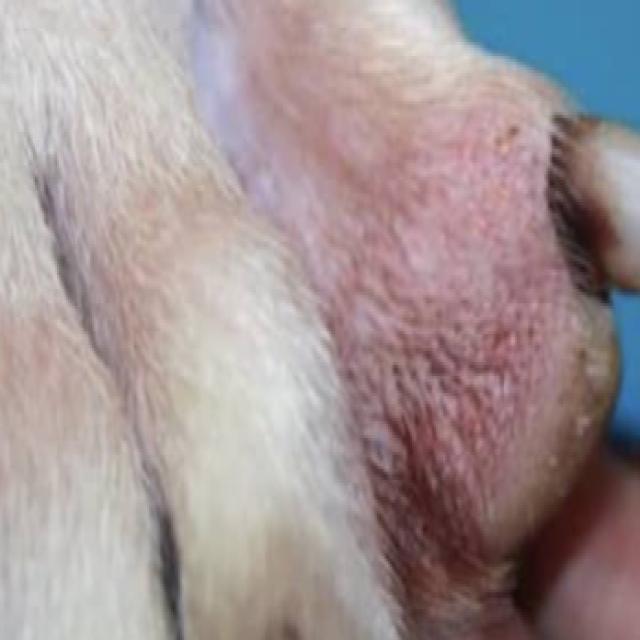
Canine fungal skin infection — characterized by alopecia, scaling, crusting, and circular lesions. Common agents include Malassezia and Candida species.